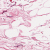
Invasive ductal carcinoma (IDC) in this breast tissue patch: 0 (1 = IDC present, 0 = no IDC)